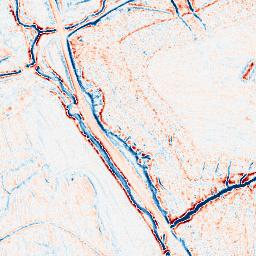
Category: edge_preserving
Decomposition family: bilateral
Decomposition parameters: d: 9
sigma_color: 25
sigma_space: 50
Upsampling method: fft_zeropad
Upsampling parameters: scale: 8
Upsampling scale: 8